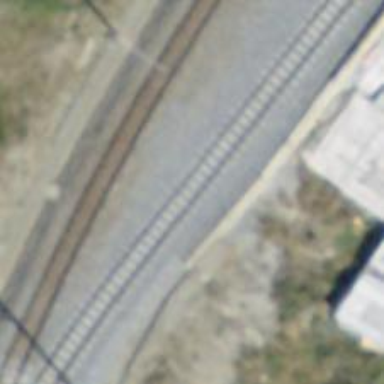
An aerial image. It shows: Narrow-gauge railway with electrified tracks using contact line. It serves as spur with single track.